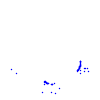
Particle: kaon